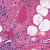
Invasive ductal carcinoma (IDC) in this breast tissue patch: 0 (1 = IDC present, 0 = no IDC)